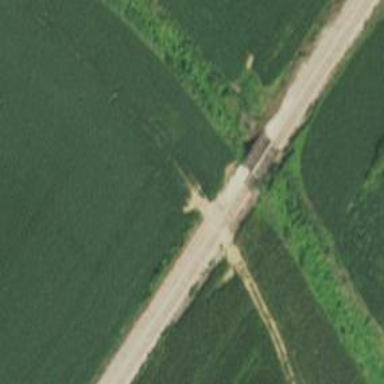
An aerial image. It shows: Railway bridge.